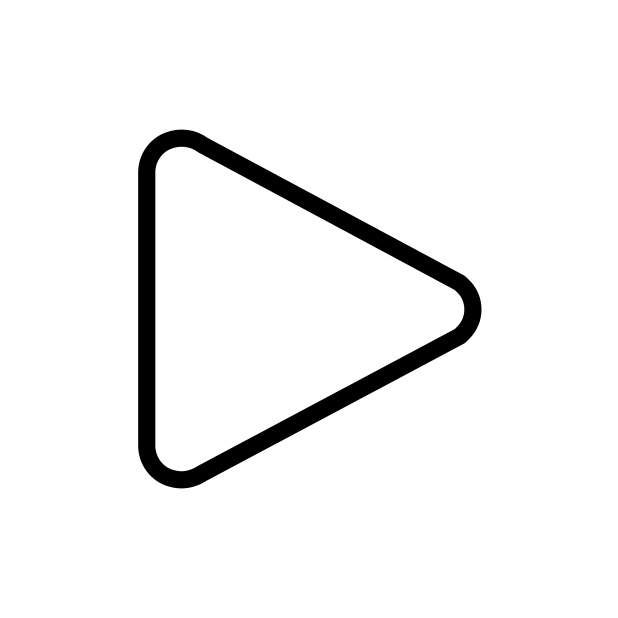
Emoji: ▶
Name: black right-pointing triangle
Unicode: 0x25b6